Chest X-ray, AP view. Patient: 29 years old, sex M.
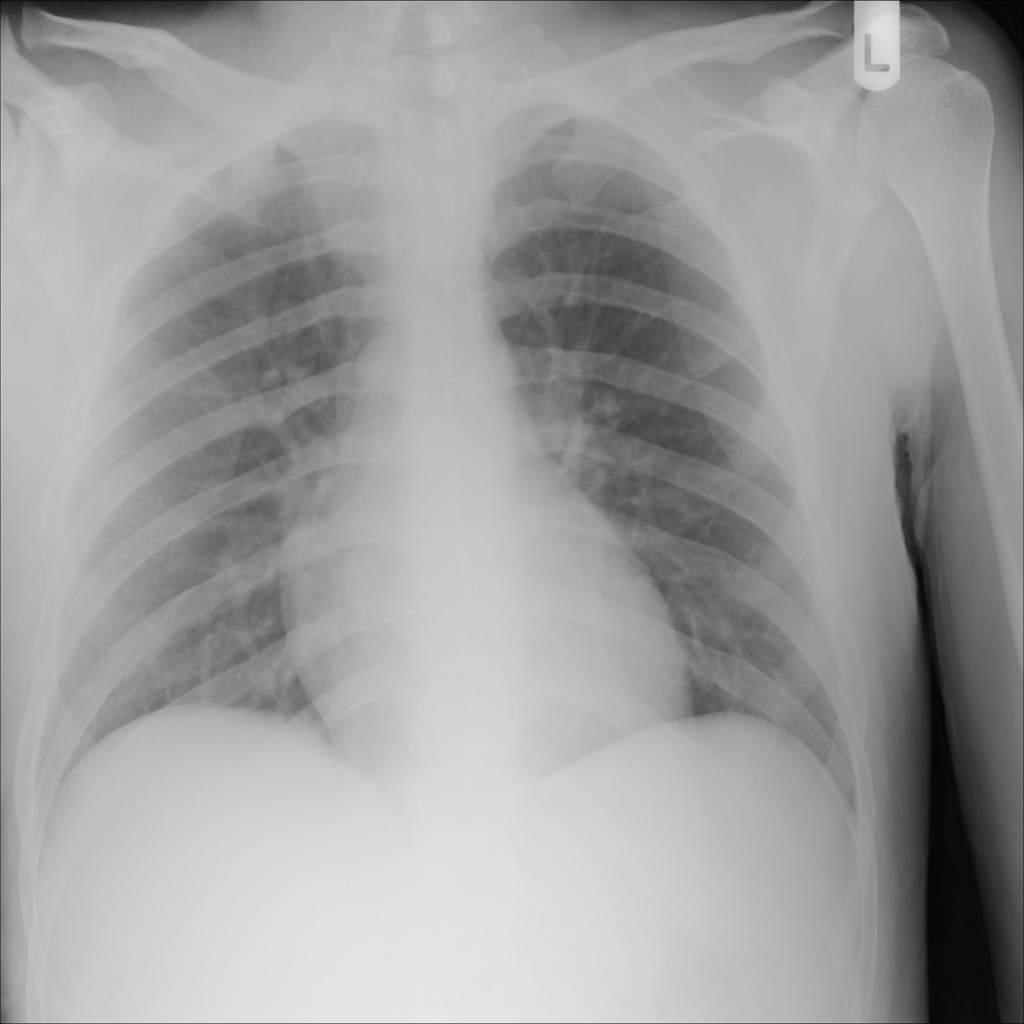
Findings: No Finding